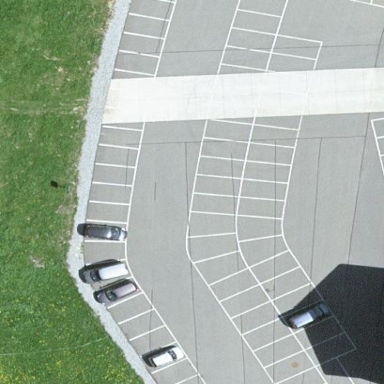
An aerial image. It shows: Parking area with asphalt surface.